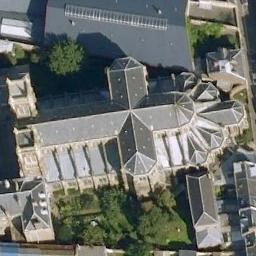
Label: church